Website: macys
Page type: customer-info-address
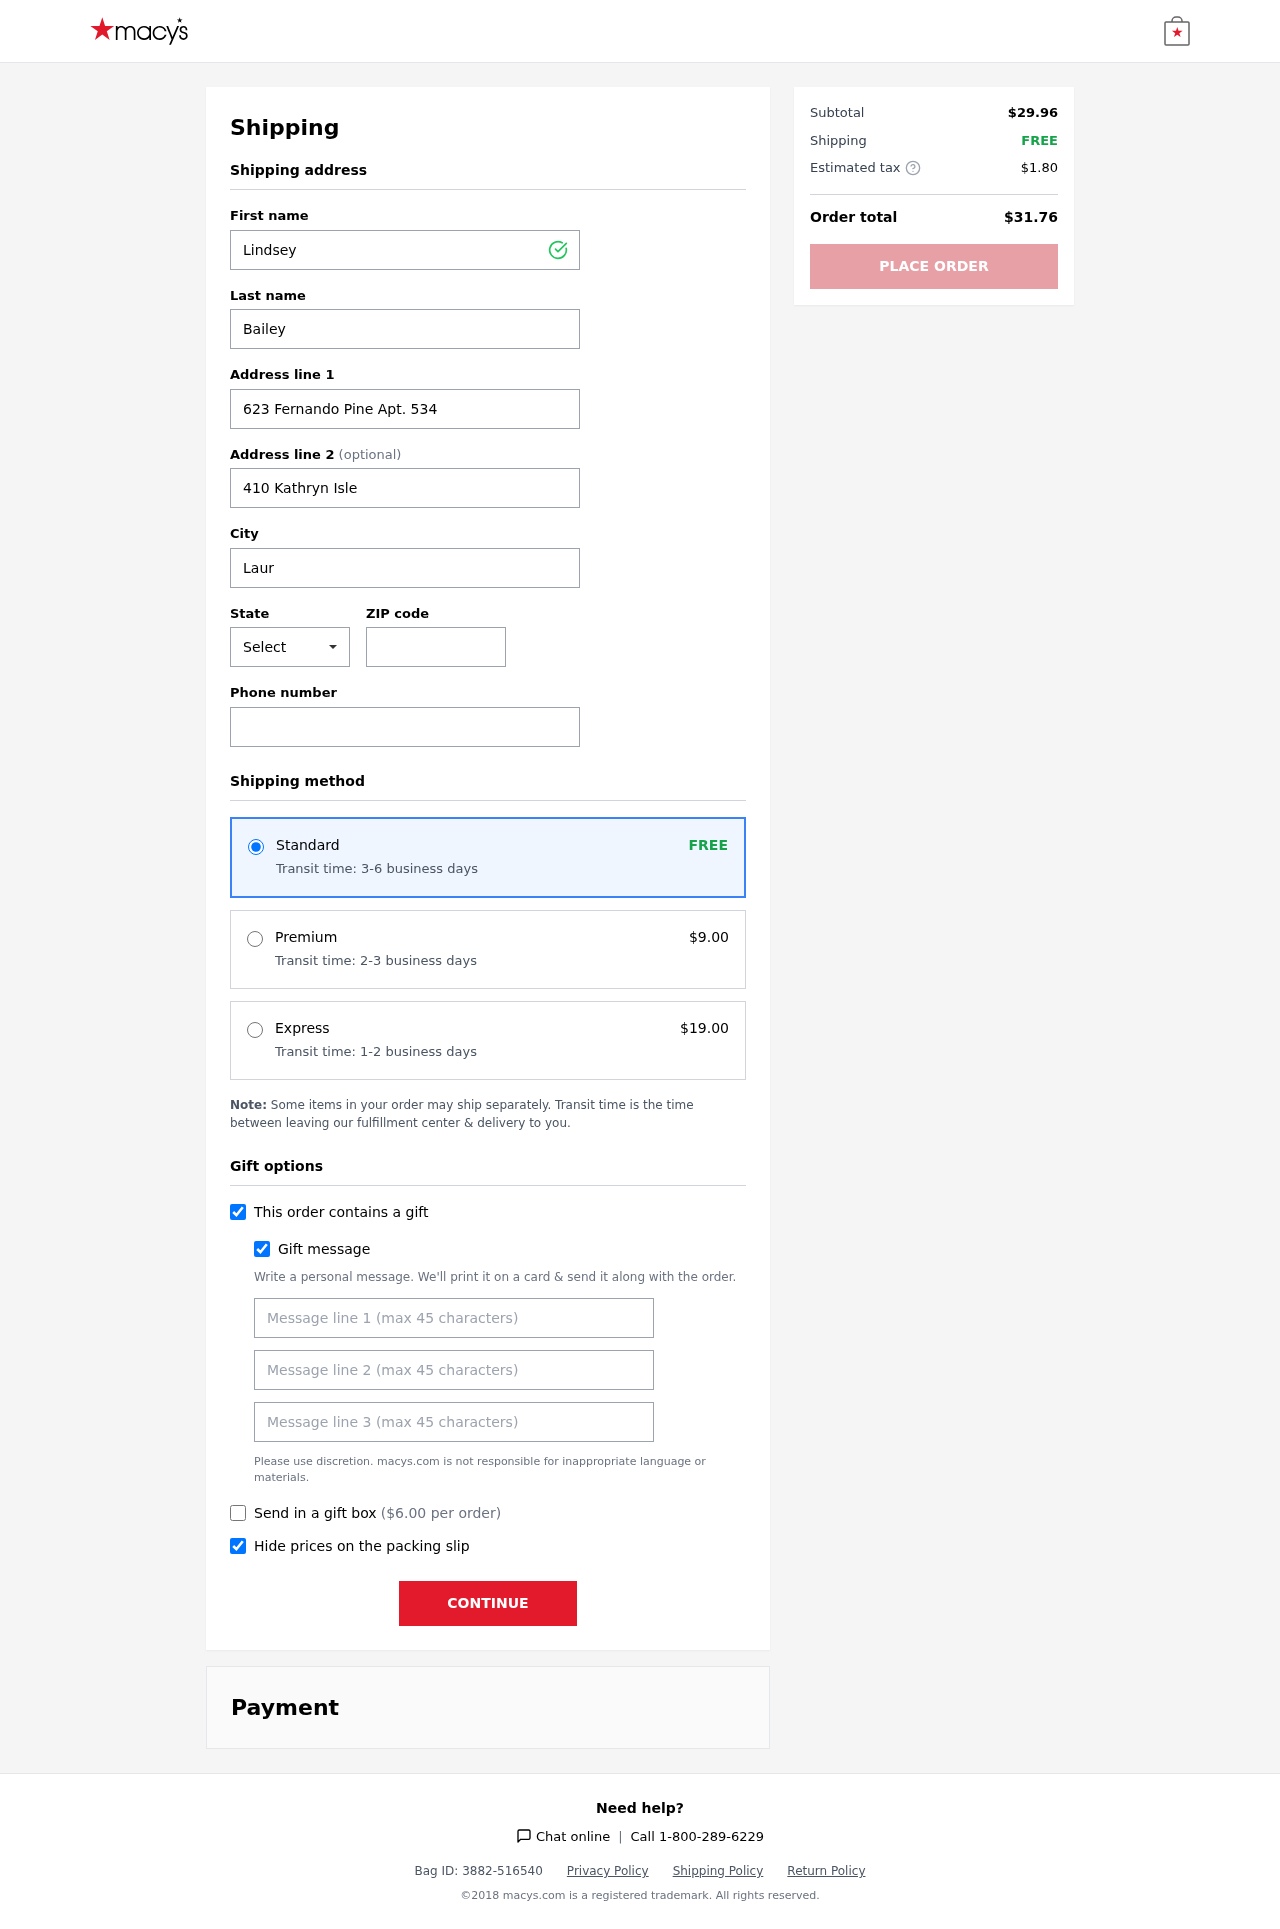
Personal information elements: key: PII_CITY
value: Laurenmouth
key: PII_FIRSTNAME
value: Lindsey
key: PII_GIFT_MESSAGE
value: Hey Ronald! I thought you could use a little extra relaxation this season, so I picked up something special to help you unwind. Can't wait to hear how you enjoy it! Lindsey
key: PII_LASTNAME
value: Bailey
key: PII_PHONE
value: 5673578630
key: PII_POSTCODE
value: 42389
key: PII_STATE_ABBR
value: WI
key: PII_STREET
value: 623 Fernando Pine Apt. 534
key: PII_STREET2
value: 410 Kathryn Isle
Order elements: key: ORDER_SHIPPING_STANDARD
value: FREE
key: ORDER_SHIPPING_STANDARD_TIME
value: Transit time: 3-6 business days
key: ORDER_SHIPPING_PREMIUM
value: $9.00
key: ORDER_SHIPPING_PREMIUM_TIME
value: Transit time: 2-3 business days
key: ORDER_SHIPPING_EXPRESS
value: $19.00
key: ORDER_SHIPPING_EXPRESS_TIME
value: Transit time: 1-2 business days
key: ORDER_GIFT_BOX_FEE
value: $6.00
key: ORDER_SUBTOTAL
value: $29.96
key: ORDER_SHIPPING_COST
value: FREE
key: ORDER_TAX
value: $1.80
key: ORDER_TOTAL
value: $31.76